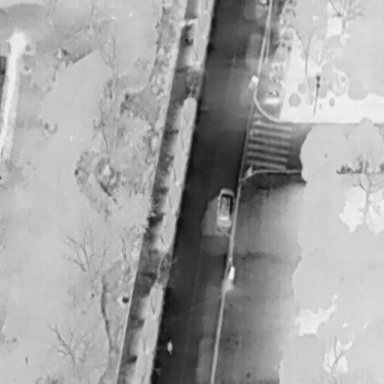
There is a Person in the infrared image.